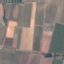
Land use / land cover class: PermanentCrop